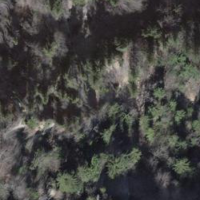
EUNIS habitat code: 44
Species observed at this site:
Ilex aquifolium